Interaction volume radius: 5 \u00c5
Interaction volume height: 15 \u00c5
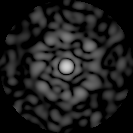
Disorder parameter: 0.8192